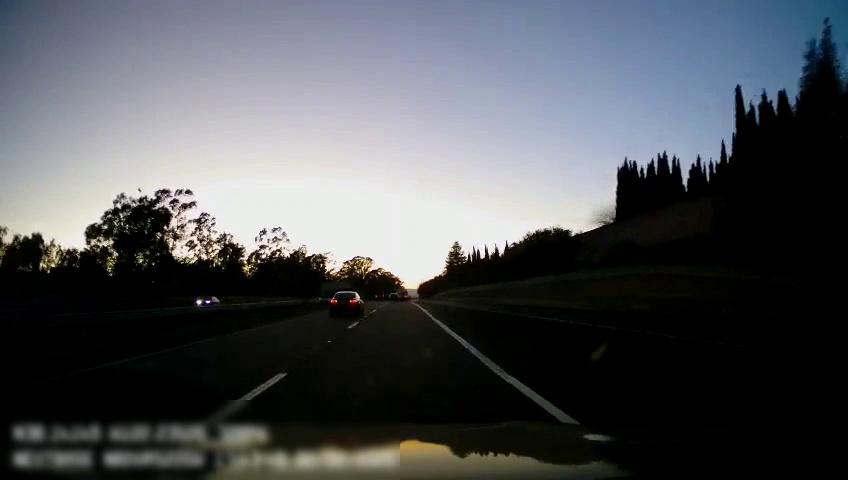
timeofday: Dusk/Dawn/Twilight
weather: Sunny
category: Drivable Space
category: Vehicles | Car
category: Vehicles | Car
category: Vehicles | Other LV
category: Vehicles | Car
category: Lanes | Alternate Lane
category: Lanes | Current Lane
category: Lanes | Alternate Lane
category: Lanes | Alternate Lane